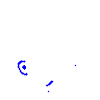
Particle: proton